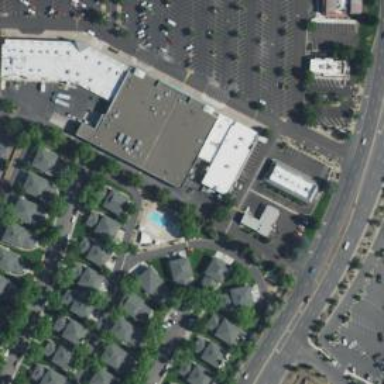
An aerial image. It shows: Commercial building.